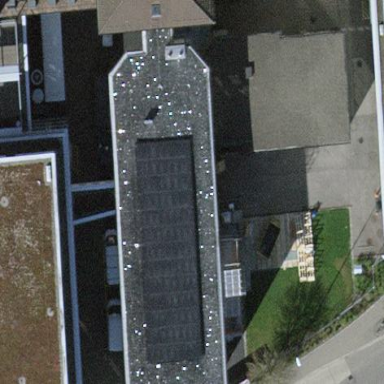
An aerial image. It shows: Industrial building with flat dimgray roof. The building has whitesmoke color.